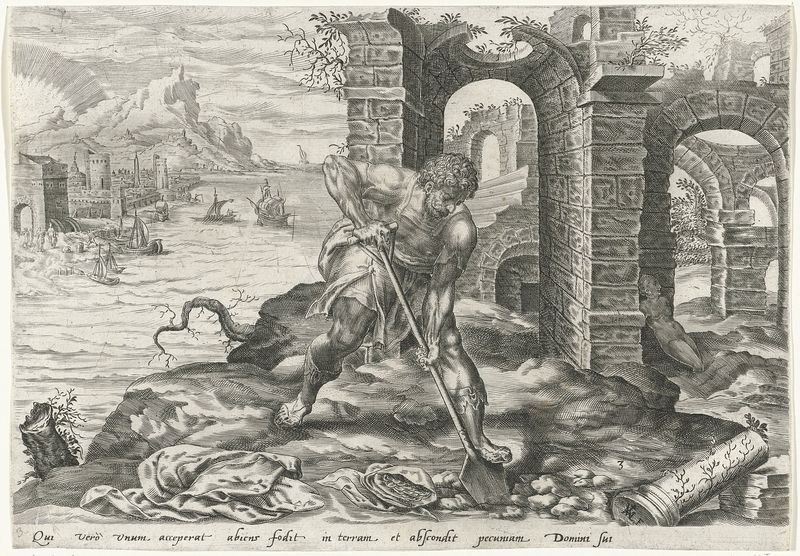
Titel: Dienaar begraaft zijn talent
Künstler: Harmen Jansz Muller
Standort: Amsterdam
Institution: Rijksmuseum
Schlagwörter: berg, gott, körper, mann, meer, fluss, landschaft, stadt, ufer, säulen, zeichnung, tuch, steine, sonne, statue, küste, schiff, schiffe, schrift, wellen, mauer, arbeiter, hafen, treppe, klippe, ruine, türme, wurzel, schwarz-weiß, ruinen, gemäuer, graben, kupferstich, graustufen, schaufel, spaten, torbögen, archäologie, aufräumen, vergraben